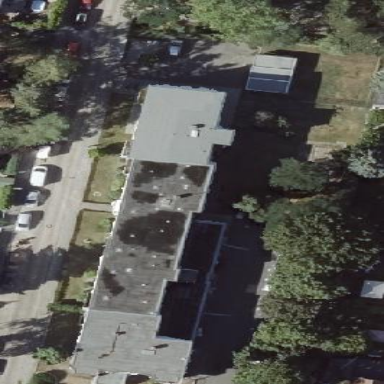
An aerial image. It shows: Flat-roofed apartment building.